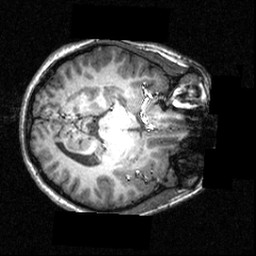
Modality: T1w
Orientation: axial
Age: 19
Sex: female
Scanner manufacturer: siemens
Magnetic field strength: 3.951 T
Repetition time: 1.5 s
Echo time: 0.00335 s